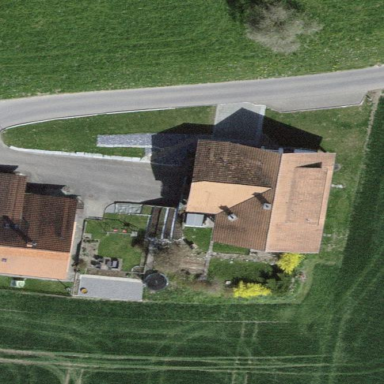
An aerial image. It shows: Simple house.